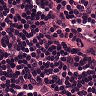
Metastatic tissue present: no